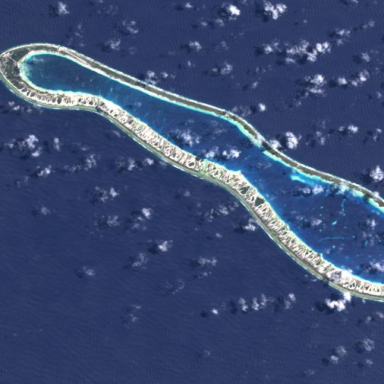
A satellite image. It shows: Atoll located in maritime boundary.